Aerial crown-view tile of a tropical tree (Barro Colorado Island, Panama), acquired 20240611:
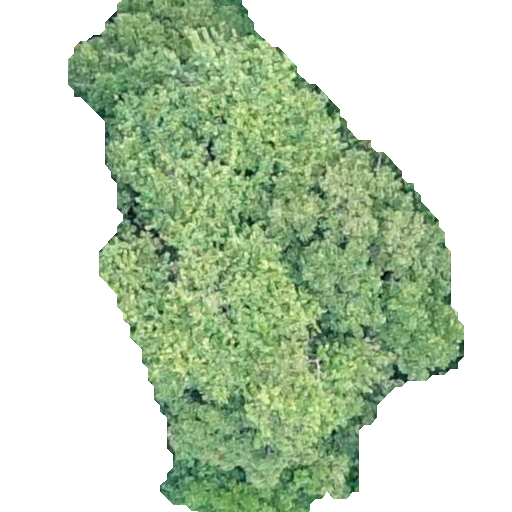
Species: Prioria copaifera
GBIF accepted scientific name: Prioria copaifera
Crown area: 208.651 m²